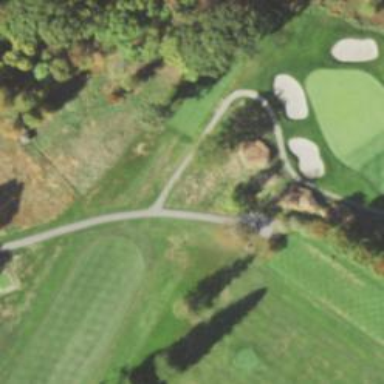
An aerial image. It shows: Path used for both walking and golf.